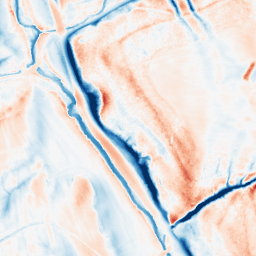
Category: classical
Decomposition family: gaussian_anisotropic
Decomposition parameters: sigma_x: 10
sigma_y: 2
Upsampling method: quadratic
Upsampling parameters: scale: 2
Upsampling scale: 2